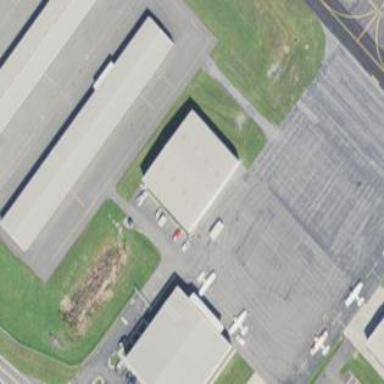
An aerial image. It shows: Hangar building.